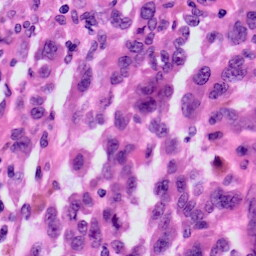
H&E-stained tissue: Skin